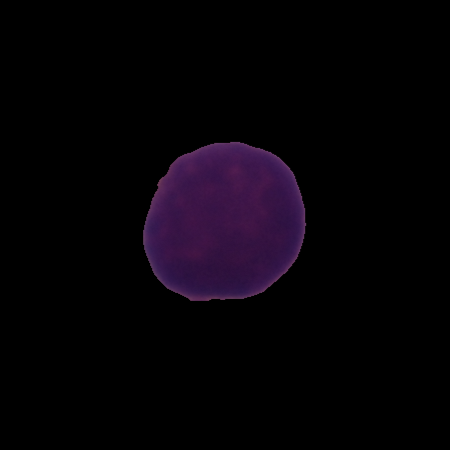
Label: healthy